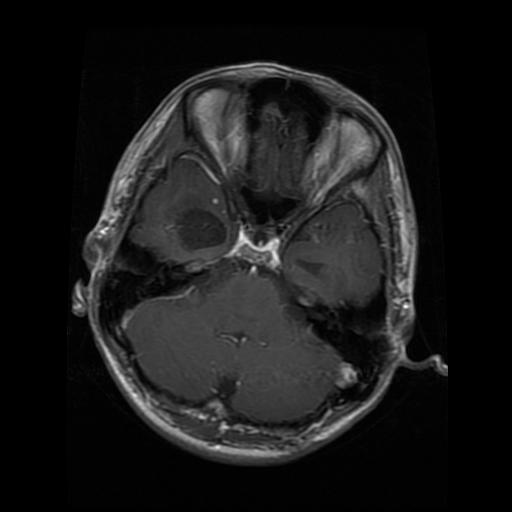
Label: glioma